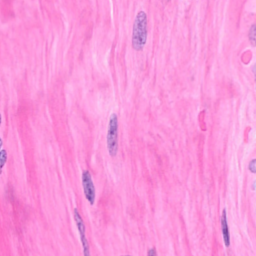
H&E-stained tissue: Breast